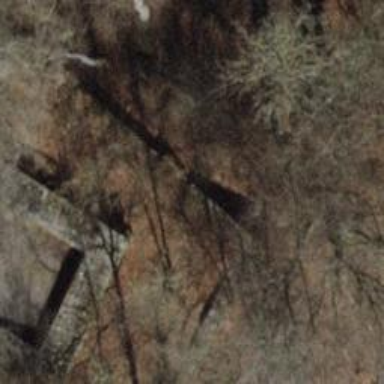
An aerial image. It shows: Wall resembling castle wall.